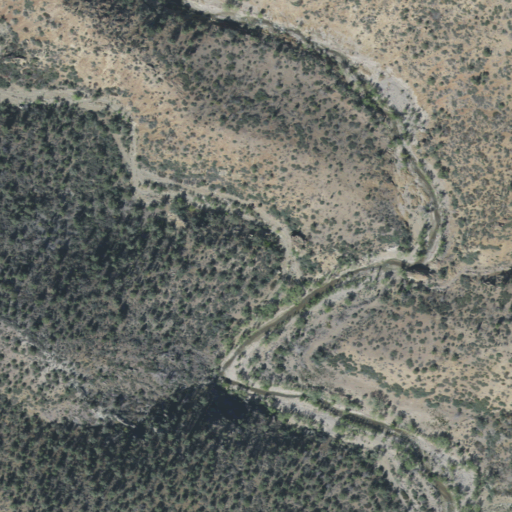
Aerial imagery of valley in Utah named Deep Canyon containing shrub, evergreen forest, and grassland